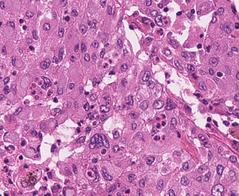
Tumor epithelial tissue: yes
Tumor-associated stroma tissue: no
Normal tissue: no